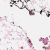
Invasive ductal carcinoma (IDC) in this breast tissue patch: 0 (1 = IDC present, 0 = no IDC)